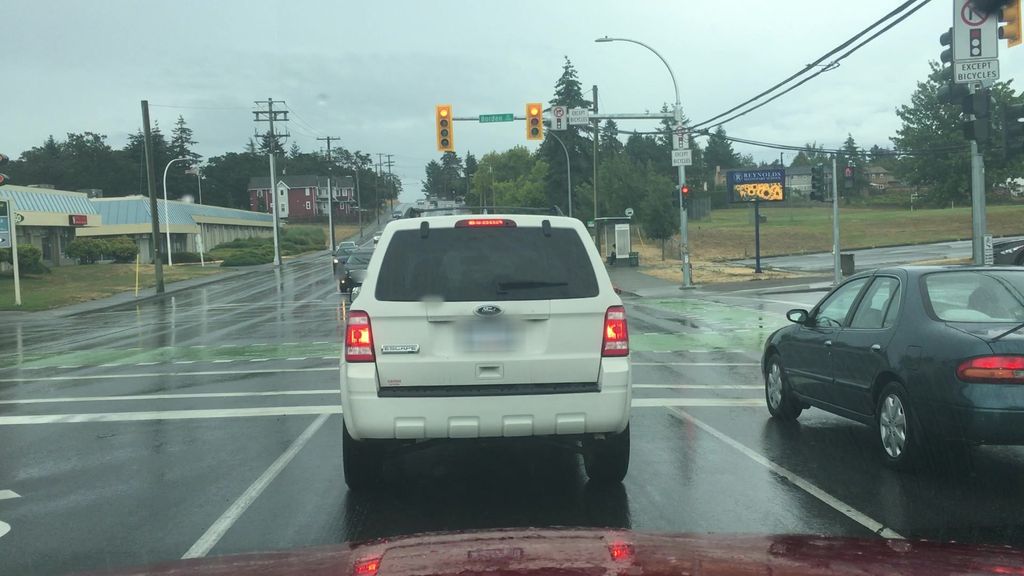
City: victoria